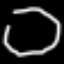
Label: octagon